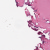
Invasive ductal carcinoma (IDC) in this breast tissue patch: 0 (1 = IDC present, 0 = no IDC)